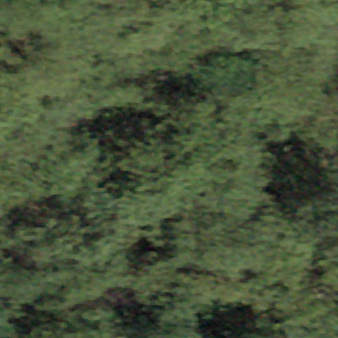
Label: other